Question: I've tried to create a service that calls the update application configured in the project. Therefore I used the "silent version check" template for the update process and modified the from the sample to start the update application.
'''
ApplicationLauncher.launchApplication("2529", null, true, null);
'''

But everytime I tried to install or start the service manually or with the command line executor nothing happened.
With the following command line call the updater starts:
'''
java -cp classes;.install4j\i4jruntime.jar install4j.sample.service.ServiceDemo
'''
Is it necessary to add the to the classpath or is it bundle with the exe-file? But I can't see anything like that for the greetings-example. Has anybody an opening for me how to create such a service?
I am using version 5.1.5.
Thanks in advance
Hardie
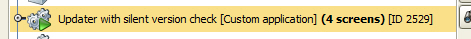
Answer: Generally, you cannot use a service to display a GUI. The updater would work if you run it in unattended more (with the -q flag).
To check what happens, redirect the output to a file ("Executable info->Redirection" in the launcher wizard). Also, the updater writes a log file to the temp directory that is deleted after successful completion. To keep the log file, start the updater with '-Dinstall4j.keepLog=true'.
You never have to add i4jruntime.jar to launchers that are generated by install4j. That JAR file is added automatically to the class path.